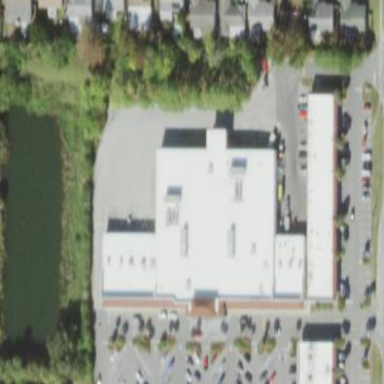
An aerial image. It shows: Part of building that serves as supermarket.